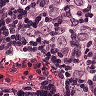
Metastatic tissue present: yes